The image is an STFT spectrogram (time versus frequency) of a rolling-element bearing's vibration signal. Classify the bearing condition as one of: normal, inner_race, outer_race, ball.
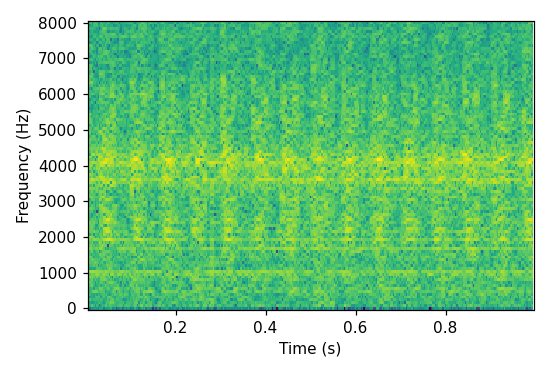
Answer: ball